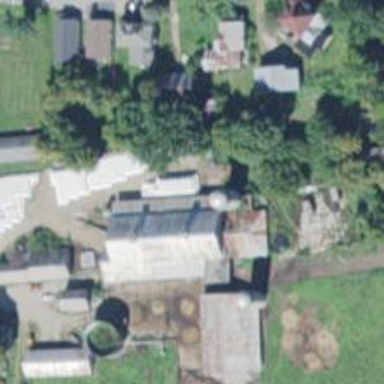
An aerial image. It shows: Silo.